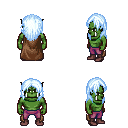
a pixel art fantasy rpg character, male body template, orc, green skin, brown cape, magenta pants, white cyan long hairstyle, maroon shoes, four views (front, back, left, right), 2x2 character sprite sheet, small pixel art, hard edges, no anti-aliasing